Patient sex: F
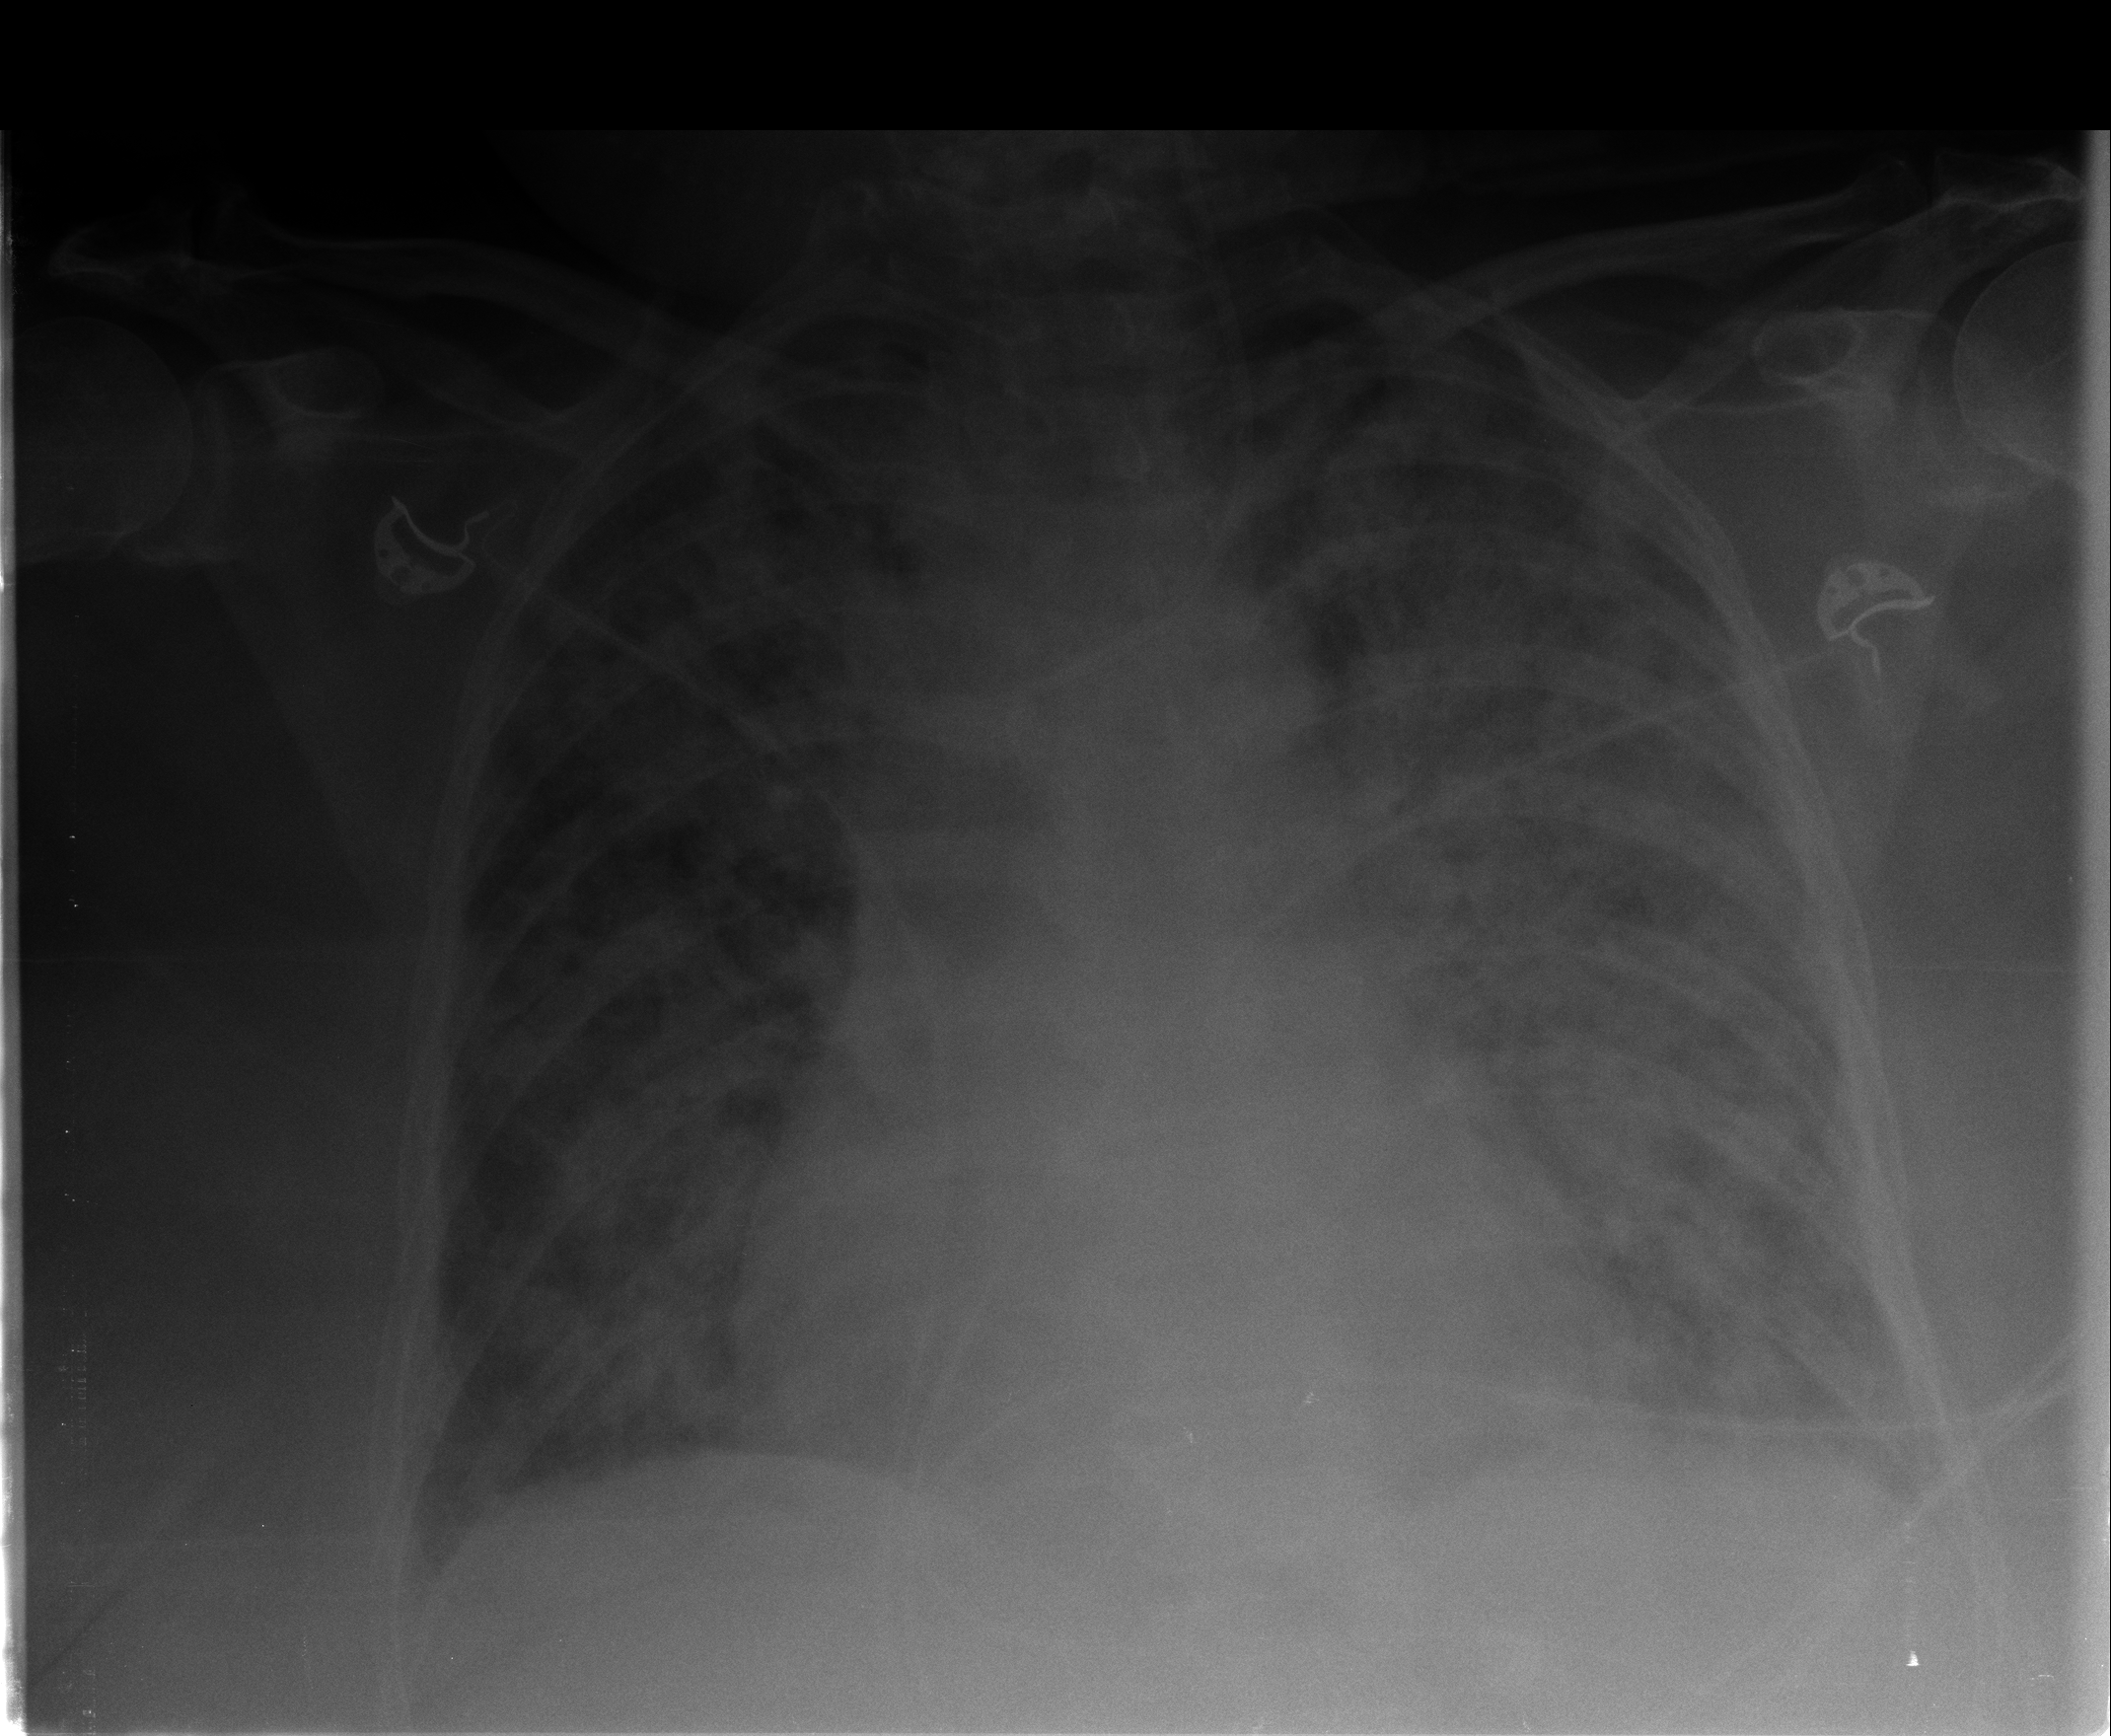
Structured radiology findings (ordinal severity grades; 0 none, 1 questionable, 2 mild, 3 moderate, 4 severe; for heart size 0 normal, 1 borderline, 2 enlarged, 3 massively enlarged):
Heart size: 2
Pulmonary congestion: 2
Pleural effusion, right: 0
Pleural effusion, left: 0
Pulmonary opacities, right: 3
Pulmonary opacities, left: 4
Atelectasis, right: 3
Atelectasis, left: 3